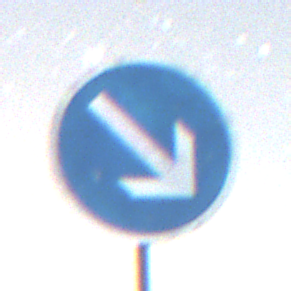
Verkehrszeichen: VorgeschriebeneVorbeifahrtRechts
Umgebung: Outdoor, Nature
Tageszeit: Night
Wetter: Clear
Licht: Natural
Jahreszeit: NotSpecified
Kontrast: HighContrast